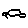
Label: car